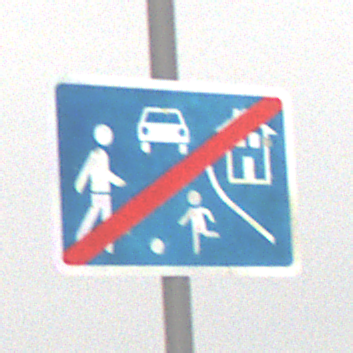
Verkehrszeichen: EndeVerkehrsberuhigterBereich
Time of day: MorningAfternoon
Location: Outdoor (Nature)
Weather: Overcast
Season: Winter
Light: Natural